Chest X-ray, PA view. Patient: 18 years old, sex M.
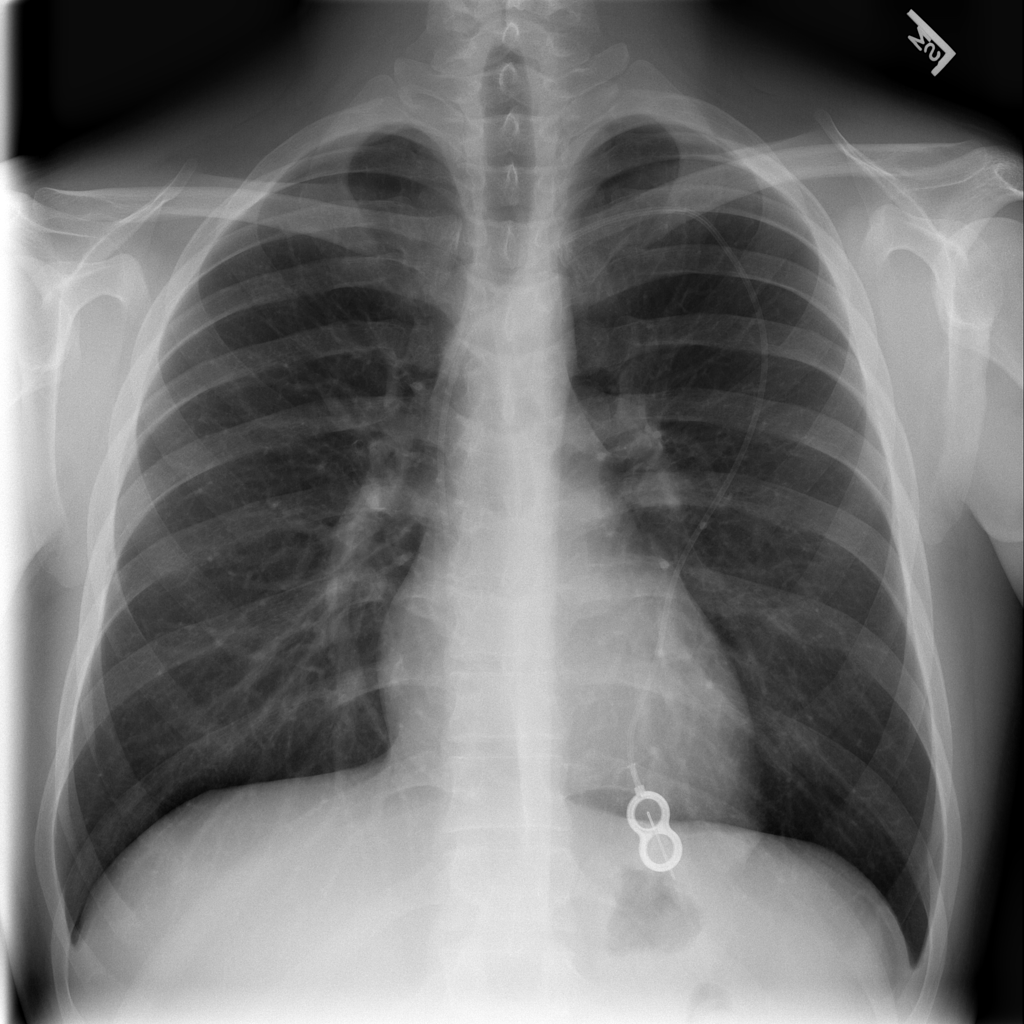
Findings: No Finding